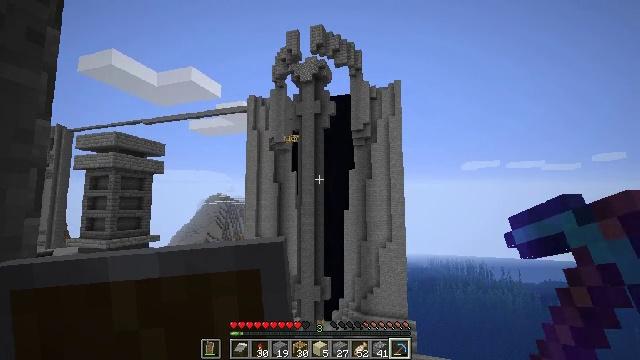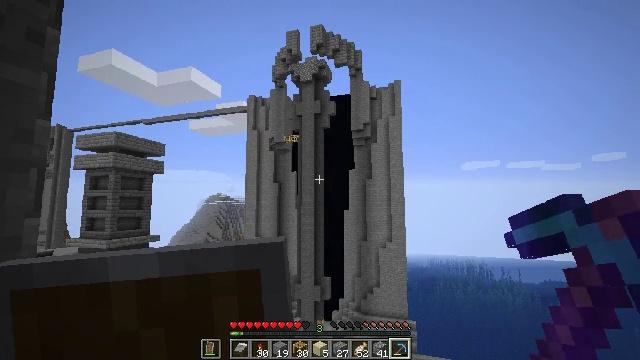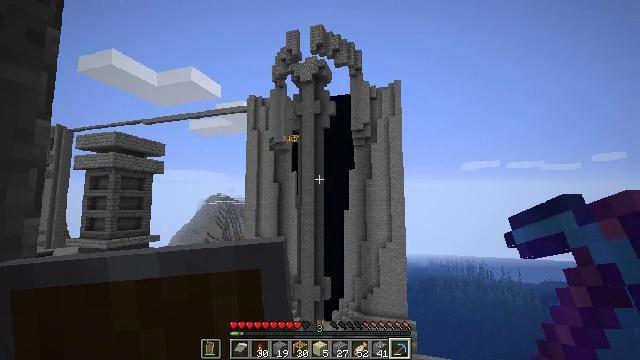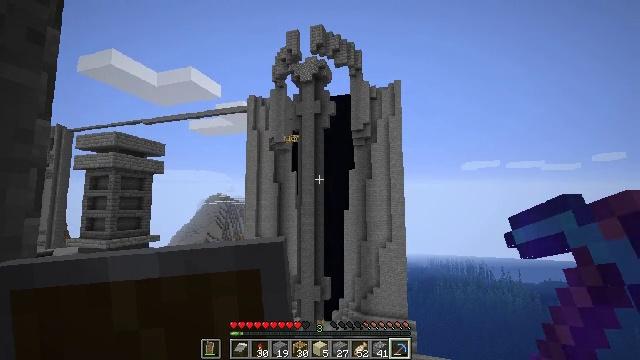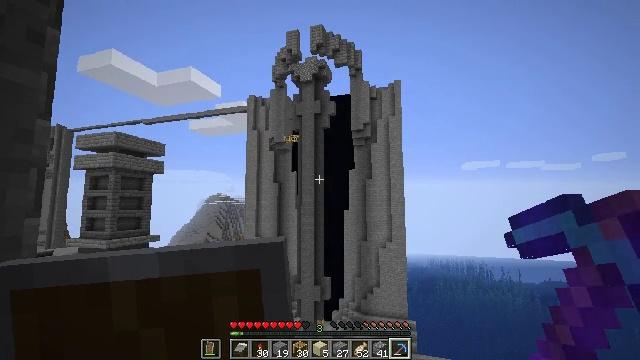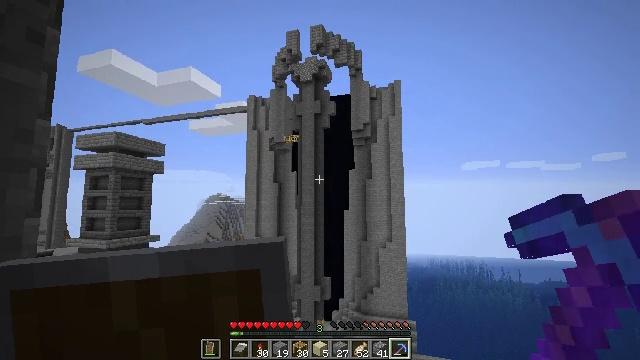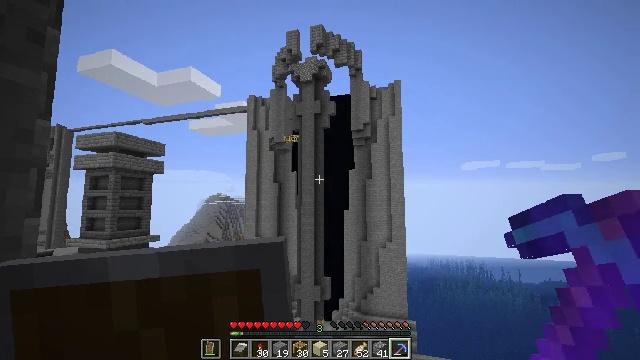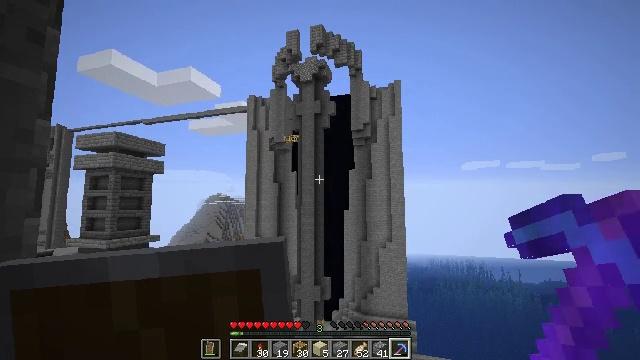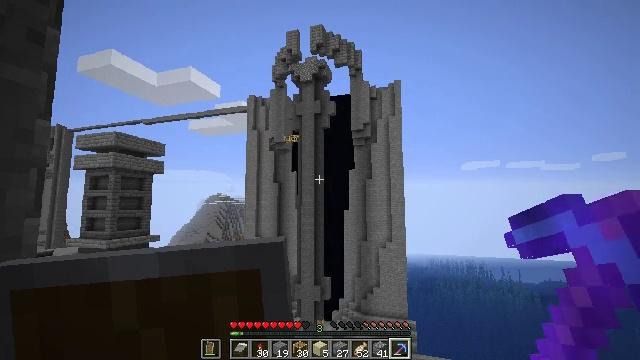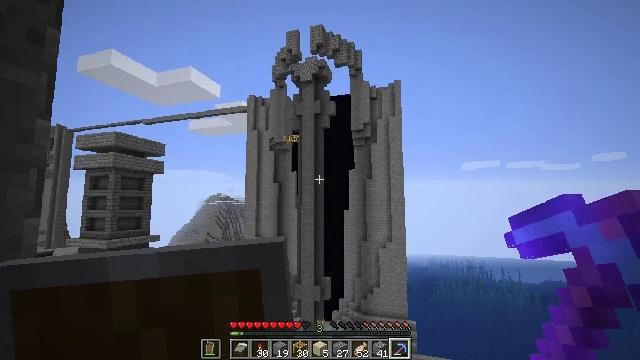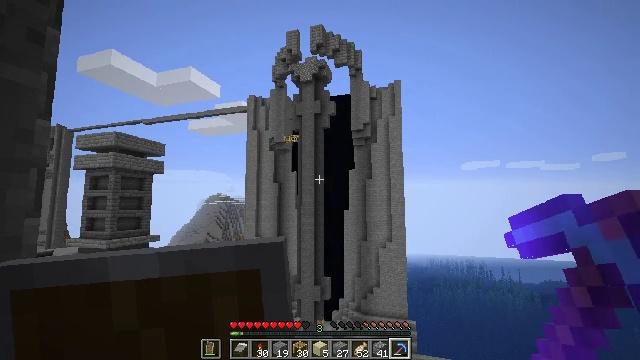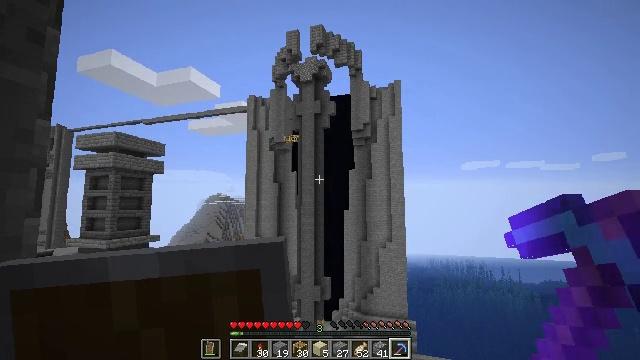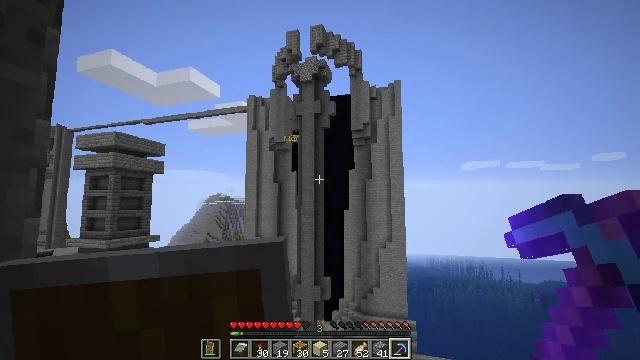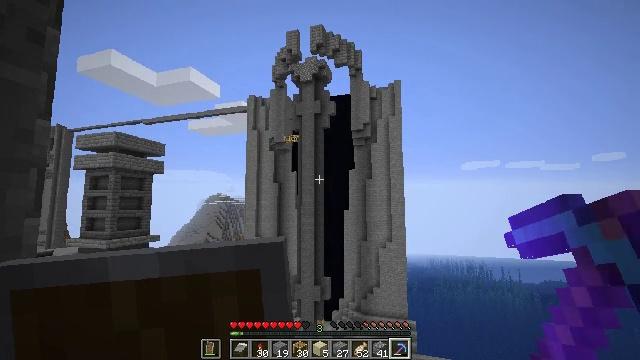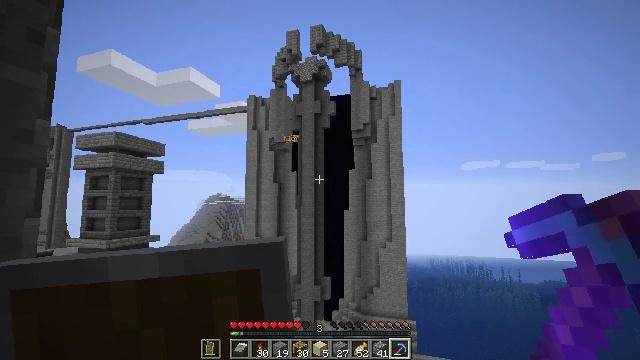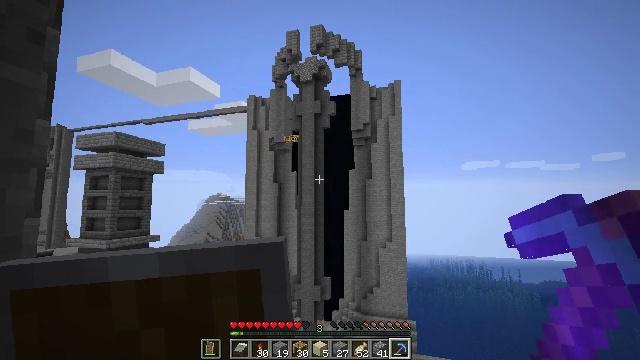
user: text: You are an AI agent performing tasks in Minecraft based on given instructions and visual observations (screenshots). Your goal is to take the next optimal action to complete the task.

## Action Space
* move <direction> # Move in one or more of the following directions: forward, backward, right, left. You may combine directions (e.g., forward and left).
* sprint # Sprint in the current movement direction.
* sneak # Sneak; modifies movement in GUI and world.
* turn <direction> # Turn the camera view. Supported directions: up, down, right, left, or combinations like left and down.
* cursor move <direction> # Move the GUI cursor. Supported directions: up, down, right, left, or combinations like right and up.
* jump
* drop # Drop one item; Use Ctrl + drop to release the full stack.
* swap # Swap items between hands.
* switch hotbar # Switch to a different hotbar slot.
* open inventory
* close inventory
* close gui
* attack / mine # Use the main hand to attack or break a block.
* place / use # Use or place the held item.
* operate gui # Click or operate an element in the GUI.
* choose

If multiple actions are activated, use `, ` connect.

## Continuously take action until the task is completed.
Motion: motion action
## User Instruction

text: Remove the scaffolding structure.
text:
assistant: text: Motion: no_op
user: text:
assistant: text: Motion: no_op
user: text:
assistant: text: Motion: no_op
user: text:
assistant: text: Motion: no_op
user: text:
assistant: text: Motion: no_op
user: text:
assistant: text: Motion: no_op
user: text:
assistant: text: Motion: no_op
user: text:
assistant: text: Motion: no_op
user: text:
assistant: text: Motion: no_op
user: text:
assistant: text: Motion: no_op
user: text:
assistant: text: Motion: no_op
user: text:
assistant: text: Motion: no_op
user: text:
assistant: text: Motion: no_op
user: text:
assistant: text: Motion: no_op
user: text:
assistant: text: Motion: no_op
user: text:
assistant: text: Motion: no_op
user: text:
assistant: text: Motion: no_op
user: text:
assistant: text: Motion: no_op
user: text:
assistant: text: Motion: no_op
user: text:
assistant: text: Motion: no_op
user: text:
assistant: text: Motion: no_op
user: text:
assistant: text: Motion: no_op
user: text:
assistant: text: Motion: no_op
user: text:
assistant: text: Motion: no_op
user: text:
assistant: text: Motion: no_op
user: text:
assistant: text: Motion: no_op
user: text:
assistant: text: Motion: no_op
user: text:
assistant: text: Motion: no_op
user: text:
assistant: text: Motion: no_op
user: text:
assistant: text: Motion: no_op